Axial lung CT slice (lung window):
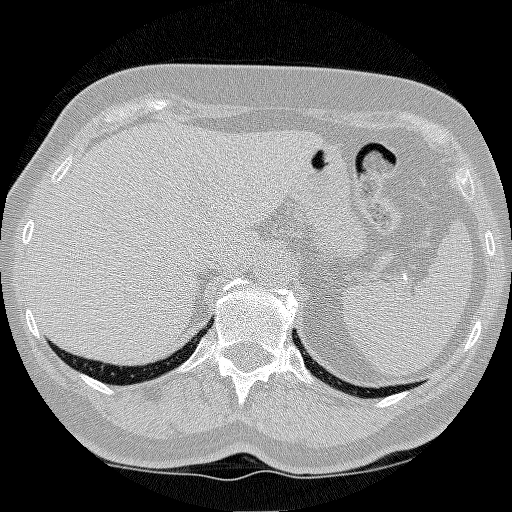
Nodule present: no